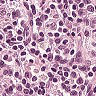
Metastatic tissue present: no